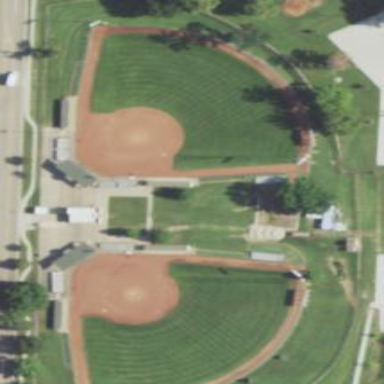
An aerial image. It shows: Softball pitch for leisure land activities.